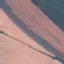
Label: Highway